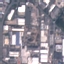
Land use / land cover: Industrial